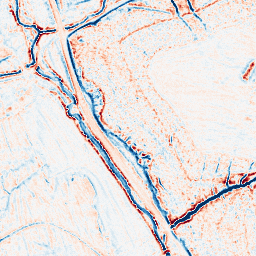
Category: edge_preserving
Decomposition family: bilateral
Decomposition parameters: d: 9
sigma_color: 25
sigma_space: 50
Upsampling method: sinc_hamming
Upsampling parameters: scale: 2
kernel_size: 16
Upsampling scale: 2